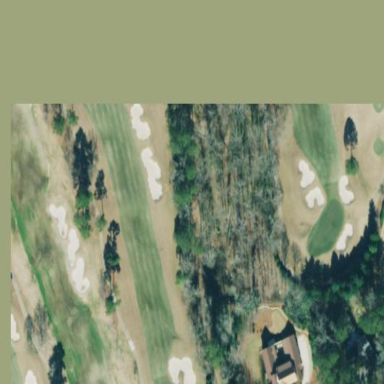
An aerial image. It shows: Golf rough area.